Question: When I try to extract the value of an asp textbox, the returned value always have an "," (a comma) added to the value. For example, if I write "hello world" in this textbox, the returned value in the code behind is "hello world,". I don't know why asp textboxes behave in this way, it is normal?
My ASP button:
'''
<asp:TextBox ID="streetNum" runat="server" style="float: left; width: 80px; margin-right: 12px" Text=""></asp:TextBox>
'''
My code behind:
'''
public void bindData2()
{
string sss2 = streetNum.Text; //here the value obtained always have an "," extra at the final
}
'''
--Updated to show this image: The text entered in the asp textbox was "111", but the returned value is "111,"

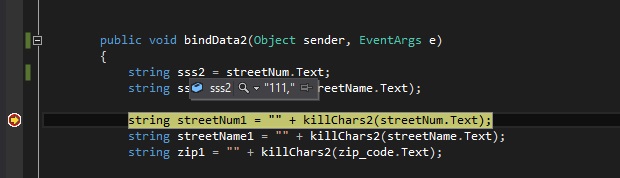
Answer: I solved the situation in this way:
First, I replaced the asp textbox:
'''
<asp:TextBox ID="streetNumber" title="Street number" runat="server" style="float: left; width: 80px; margin-right: 12px" Text=""></asp:TextBox>
'''
with a regular textbox running at server:
'''
<input type="text" title="Street Number" id="streetNumber" style="float: left; width: 80px; margin-right: 12px" runat="server" />
'''
and, in the code behind, I replaced:
'''
public void bindData2(Object sender, EventArgs e)
{
string sss2 = streetNumber.Text;
}
'''
with:
'''
public void bindData2(Object sender, EventArgs e)
{
string sss2 = streetNumber.Value;
}
'''
I really don't see a mayor difference, but works.